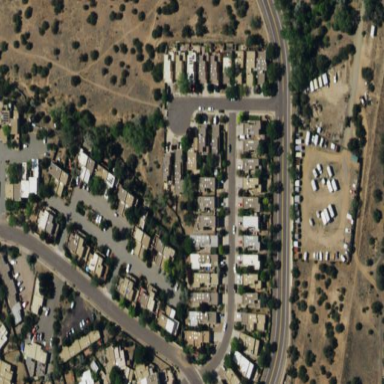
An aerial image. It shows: Residential area within neighborhood.